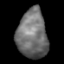
Tissue: lung
Cell type: Epithelial cells
Senescence score: 0.2399
Nuclear area (px): 1434
Mean DAPI intensity: 112.663